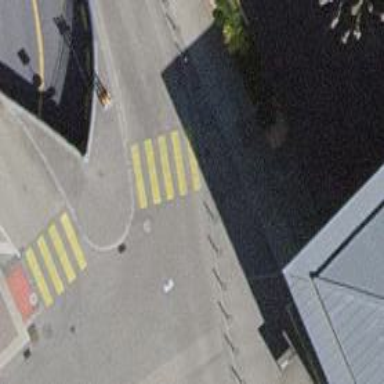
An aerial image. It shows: Bollard.